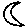
Label: moon